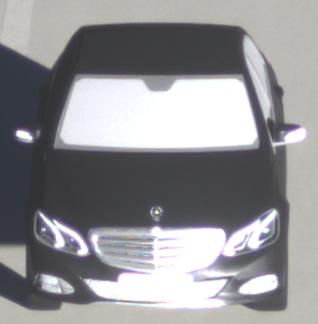
Make: Mercedes-Benz
Model: E 200
Detailed model: E-Class (212) Limousine
Model produced from: 2013/04
Model produced until: 2015/10
Doors: 4
Color: black
Road condition: wet road
Daytime: sunrise or sunset
Contrast: high contrast